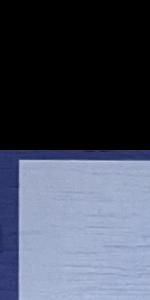
Label: Empty